Chest X-ray. View position: PA
Patient age: 34
Patient sex: M
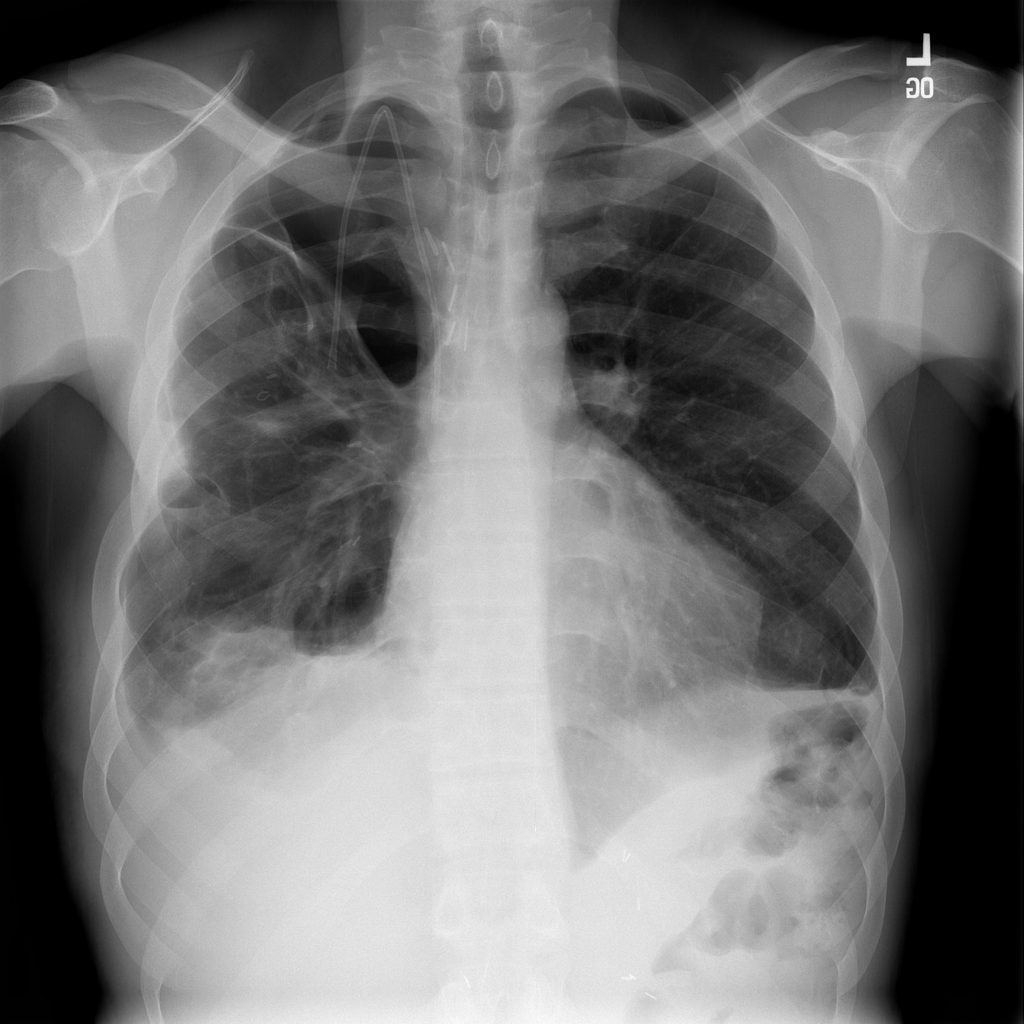
Finding: Pneumothorax